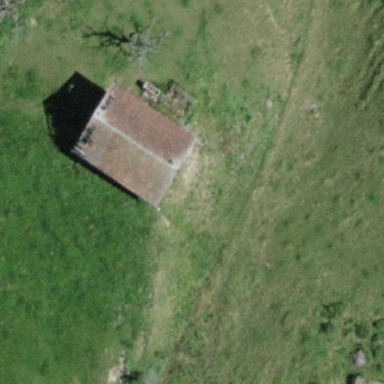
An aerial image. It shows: Barn.